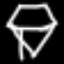
Label: diamond